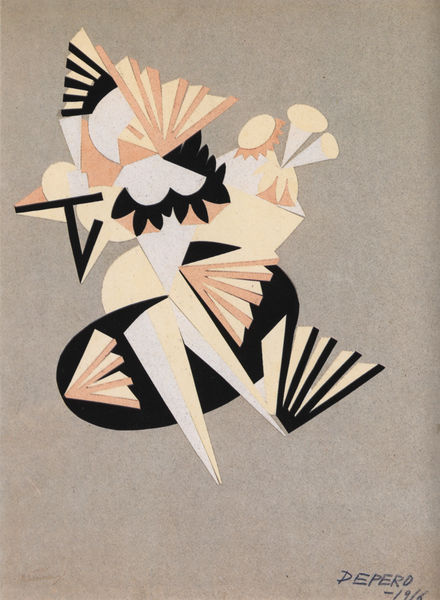
Titel: Ballerina per Le chant du rossignol
Künstler: Fortunato Depero
Standort: Modena
Institution: Galleria Fonte d'Abisso Edizioni
Schlagwörter: körper, mann, weiß, dreieck, kubistisch, blume, frau, grau, hut, kleid, schwarz, eis, rose, rot, fächer, tanz, tablett, kalt, figur, musik, tanzen, tänzerin, rosa, rund, ballerina, abstrakt, formen, balken, lachen, kälte, plakat, kellnerin, dreiecke, geometrie, tnaz, krem, depero, demero, eiskugeln